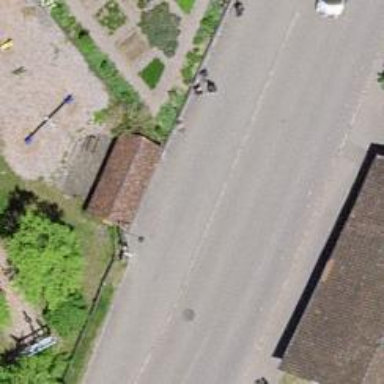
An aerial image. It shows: Bus stop with shelter. It is platform for public transport.